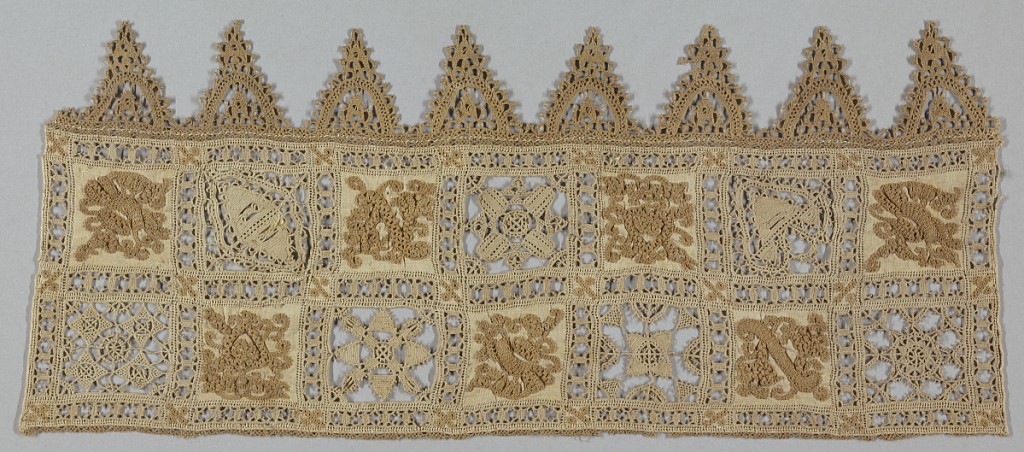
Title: Border
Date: late 16th–early 17th century
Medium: linen Technique: embroidery on plain weave using rosette chain, chain, spaced satin, satin, stem, star, and overcasting stitches; needle lace (reticella)
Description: Double row containing alternate squares of embroidered linen cloth and insertions of needle lace (reticella) in geometric forms. Lower border is triangular pendants.